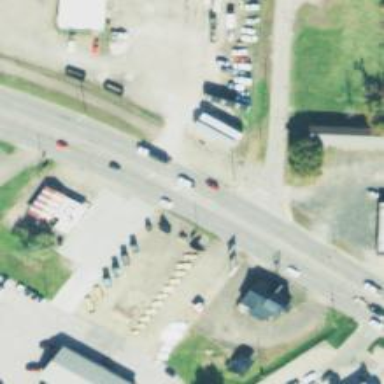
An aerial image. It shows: Unmarked crossing on the road.